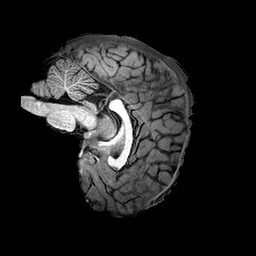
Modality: T1w
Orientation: sagittal